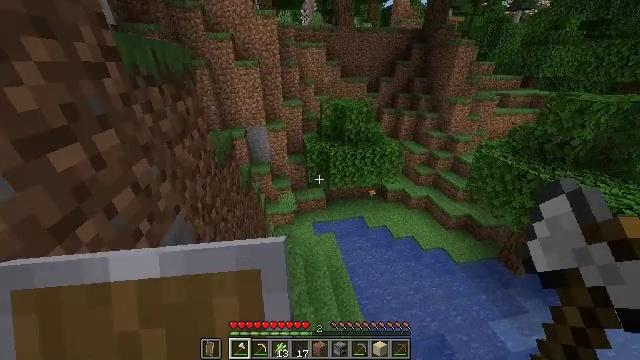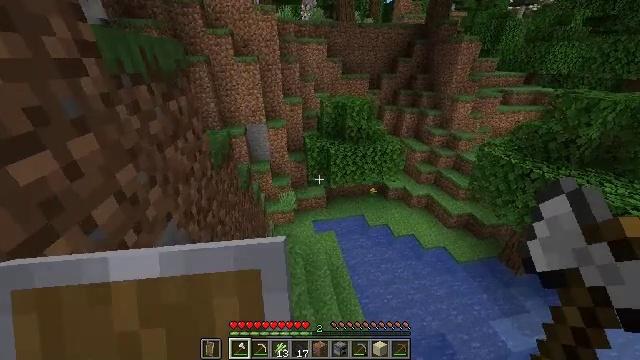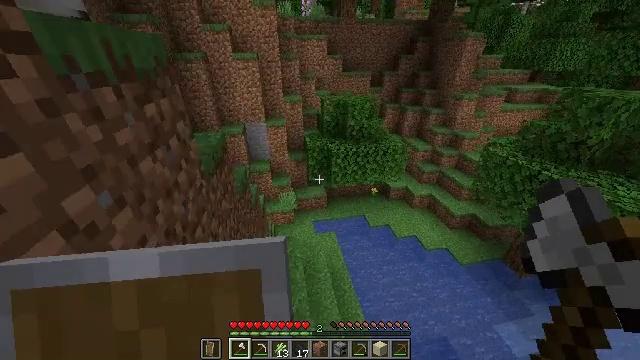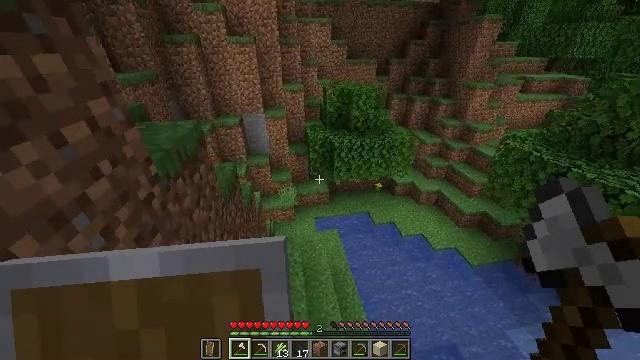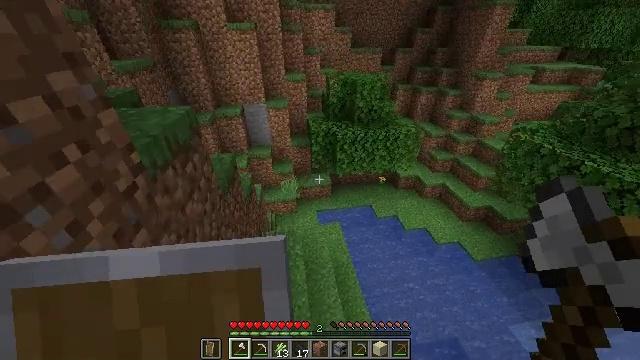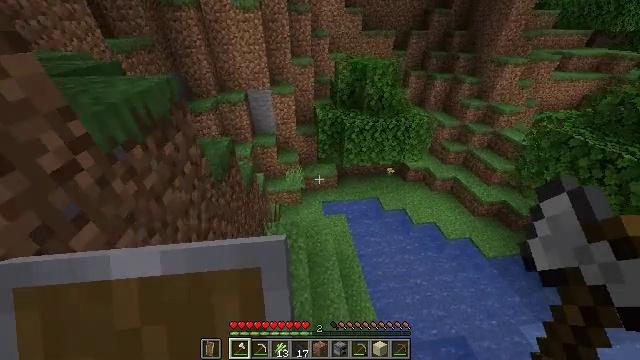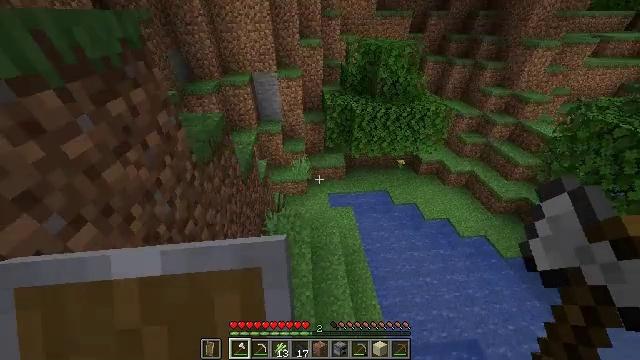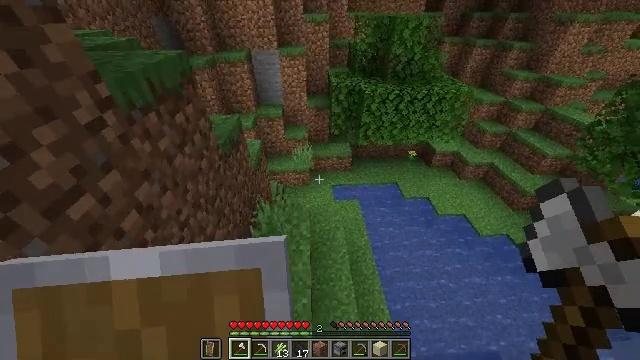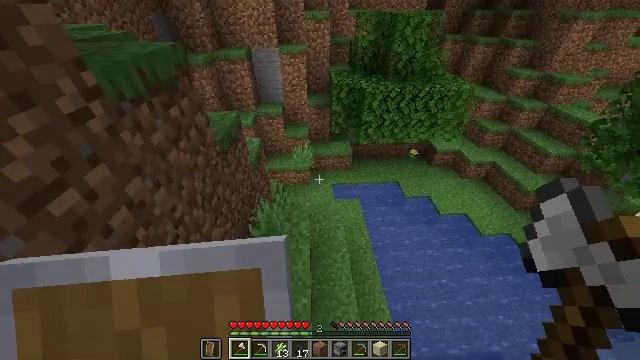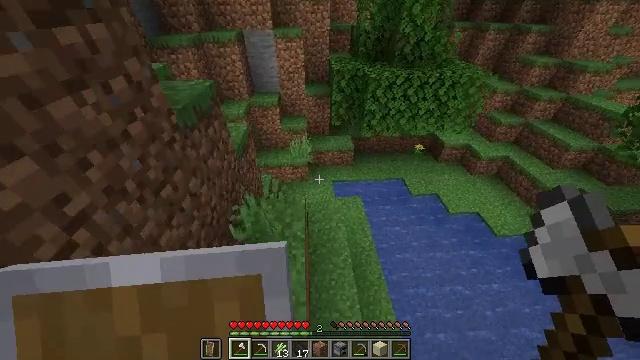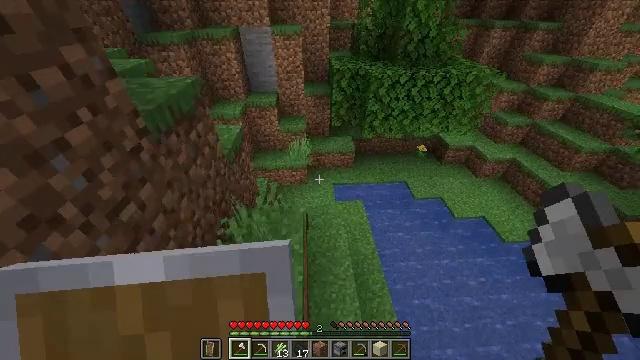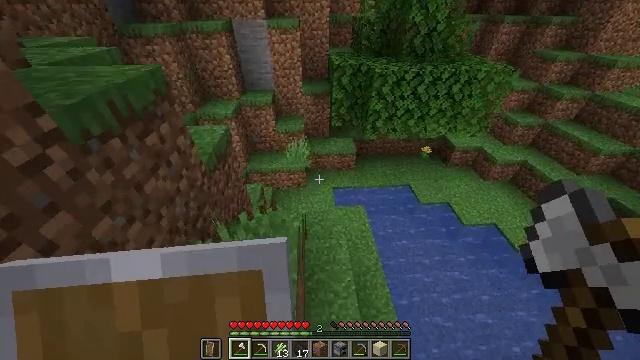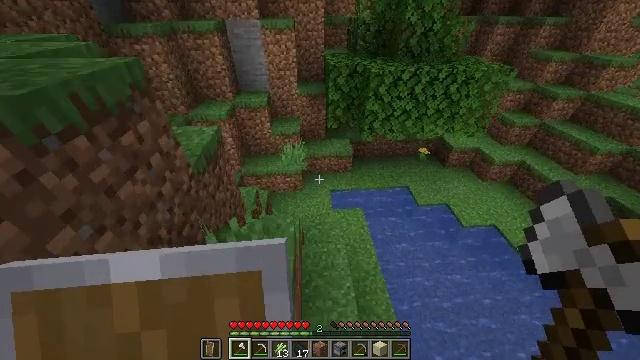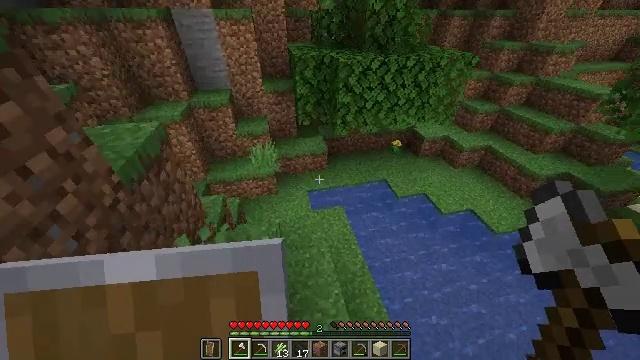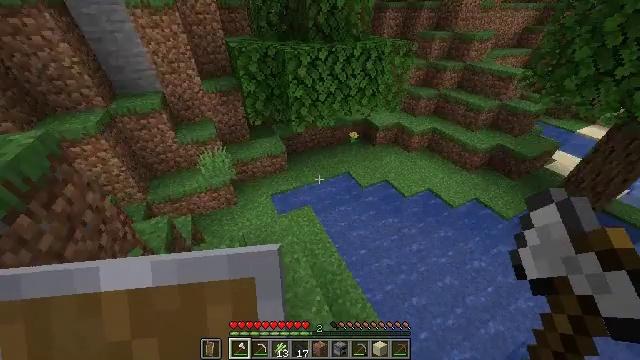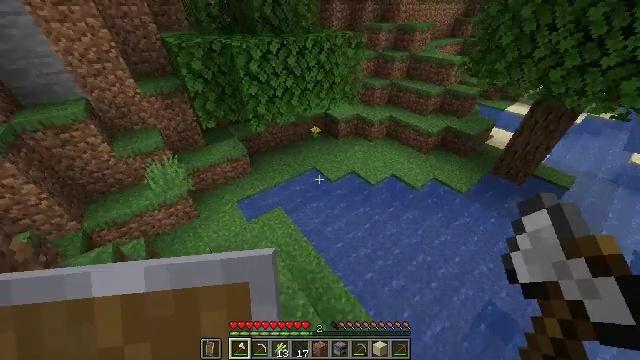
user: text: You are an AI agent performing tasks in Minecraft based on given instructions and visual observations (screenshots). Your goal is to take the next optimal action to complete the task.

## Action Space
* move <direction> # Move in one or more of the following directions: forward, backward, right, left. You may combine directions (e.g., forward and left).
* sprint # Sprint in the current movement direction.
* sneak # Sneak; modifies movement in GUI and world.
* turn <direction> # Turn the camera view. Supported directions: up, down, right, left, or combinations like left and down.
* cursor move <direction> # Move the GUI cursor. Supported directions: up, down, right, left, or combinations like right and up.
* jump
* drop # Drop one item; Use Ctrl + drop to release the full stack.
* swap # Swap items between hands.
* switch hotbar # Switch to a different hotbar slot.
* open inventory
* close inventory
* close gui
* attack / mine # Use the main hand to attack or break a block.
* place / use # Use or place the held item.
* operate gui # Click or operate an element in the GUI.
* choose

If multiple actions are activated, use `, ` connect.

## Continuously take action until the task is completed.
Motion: motion action
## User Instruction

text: Harvest the poppy flower.
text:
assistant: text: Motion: move forward, sprint, jump
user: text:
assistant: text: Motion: move forward, sprint, jump
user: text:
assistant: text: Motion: move forward, sprint, turn down, jump
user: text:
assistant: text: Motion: move forward, sprint, turn down, jump
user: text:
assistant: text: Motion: move forward, sprint, turn left and down
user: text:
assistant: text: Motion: move forward, sprint, turn left and down
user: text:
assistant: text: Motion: move forward, sprint, turn left and down
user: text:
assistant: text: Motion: move forward, sprint
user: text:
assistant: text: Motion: move forward, sprint
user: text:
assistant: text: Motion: move forward, sprint
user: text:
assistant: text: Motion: move forward, sprint
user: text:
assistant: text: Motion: move forward, sprint, turn right
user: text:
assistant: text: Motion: move forward, sprint, turn right
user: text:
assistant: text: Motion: move forward, sprint, turn right
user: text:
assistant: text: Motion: move forward, sprint, turn right
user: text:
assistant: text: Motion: move forward, sprint, turn right
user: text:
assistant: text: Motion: move forward, sprint, turn right
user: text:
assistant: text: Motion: move forward, sprint, turn right
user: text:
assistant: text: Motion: move forward, sprint, turn right and up
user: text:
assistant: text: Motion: move forward, sprint, turn right and up
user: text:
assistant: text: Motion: move forward, sprint, turn up
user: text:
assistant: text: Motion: move forward, sprint, turn up
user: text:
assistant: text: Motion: move forward, sprint, turn up
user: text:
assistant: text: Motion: move forward, sprint, turn up
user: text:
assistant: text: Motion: move forward, sprint
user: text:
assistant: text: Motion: move forward, sprint, jump
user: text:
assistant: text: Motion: move forward, sprint, jump
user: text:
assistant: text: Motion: move forward, sprint, turn up, jump
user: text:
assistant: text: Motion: move forward, sprint, turn right and up, jump
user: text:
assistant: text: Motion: move forward, sprint, turn right and up, jump